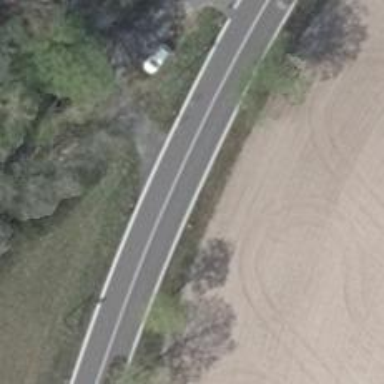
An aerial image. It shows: Secondary road with asphalt surface.